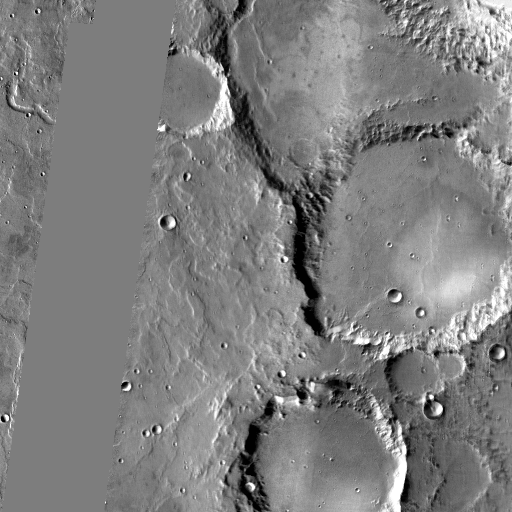
Crater classes present: Background, Other, Buried